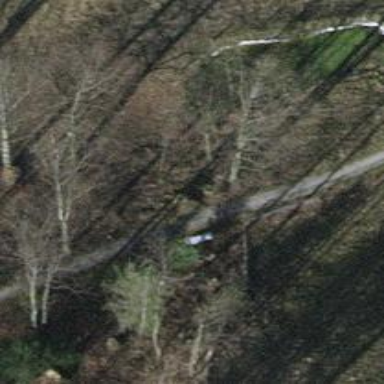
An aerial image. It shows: Bench.